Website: crate-barrel
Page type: payment
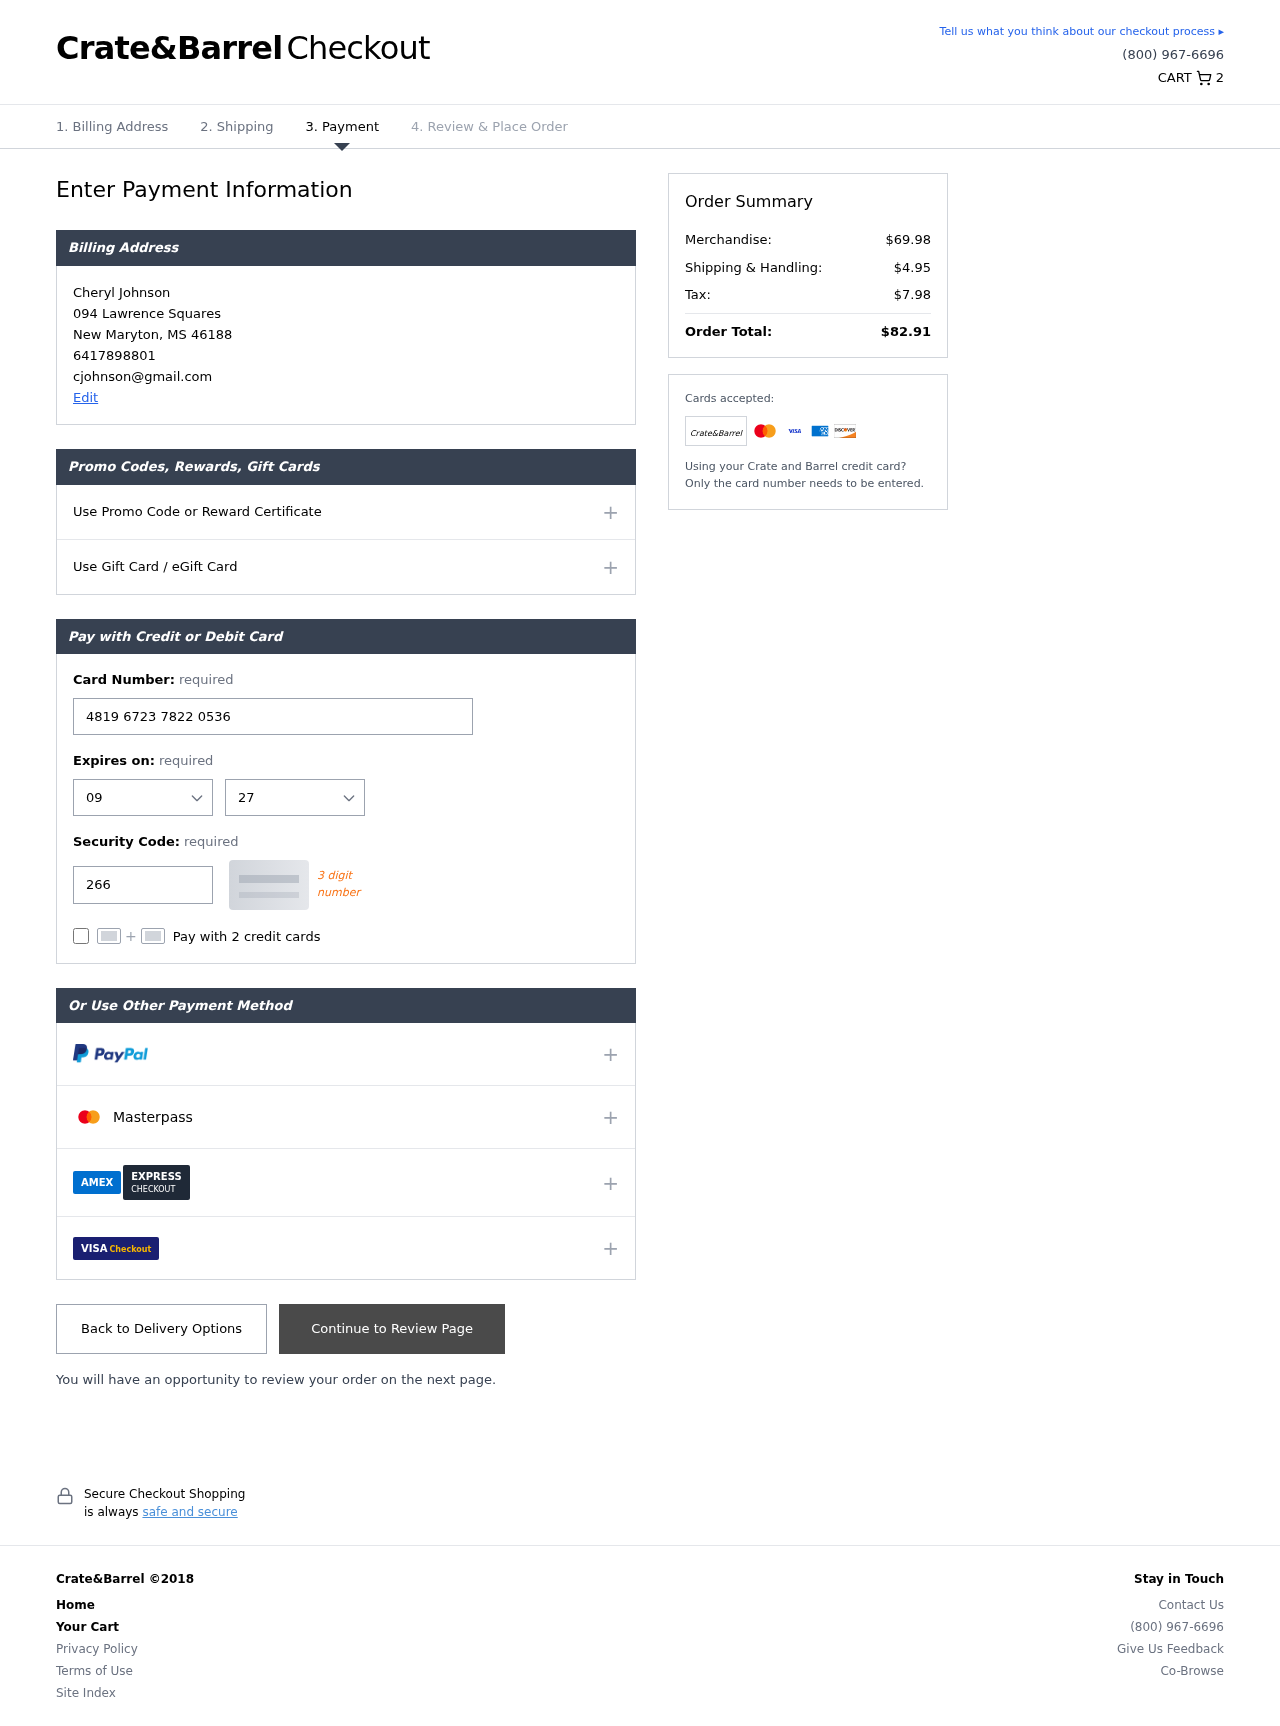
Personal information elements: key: PII_CARD_CVV
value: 266
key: PII_CARD_EXPIRY_MONTH
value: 09
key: PII_CARD_EXPIRY_YEAR
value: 27
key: PII_CARD_NUMBER
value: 4819 6723 7822 0536
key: PII_CITY
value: New Maryton
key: PII_EMAIL
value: cjohnson@gmail.com
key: PII_FULLNAME
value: Cheryl Johnson
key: PII_PHONE
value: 6417898801
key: PII_POSTCODE
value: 46188
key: PII_STATE_ABBR
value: MS
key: PII_STREET
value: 094 Lawrence Squares
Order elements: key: ORDER_NUM_ITEMS
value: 2
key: ORDER_SUBTOTAL
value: $69.98
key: ORDER_SHIPPING_COST
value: $4.95
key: ORDER_TAX
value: $7.98
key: ORDER_TOTAL
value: $82.91